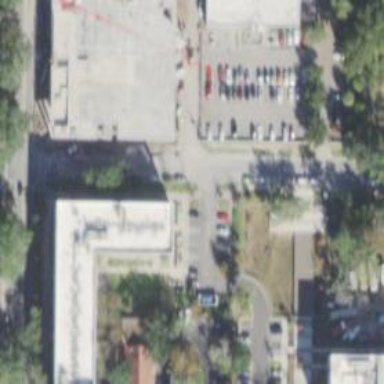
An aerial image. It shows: Parking space is available.